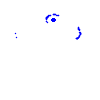
Particle: kaon